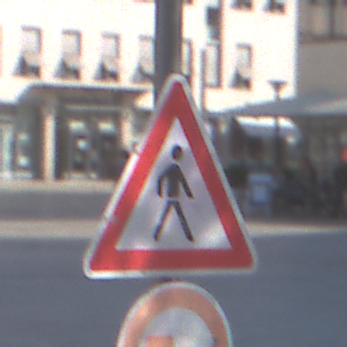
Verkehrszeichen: FussgaengerLinks
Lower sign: UeberholverbotKraftfahrzeuge
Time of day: MorningAfternoon
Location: Outdoor (Urban)
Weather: Clear
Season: NotSpecified
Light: Natural